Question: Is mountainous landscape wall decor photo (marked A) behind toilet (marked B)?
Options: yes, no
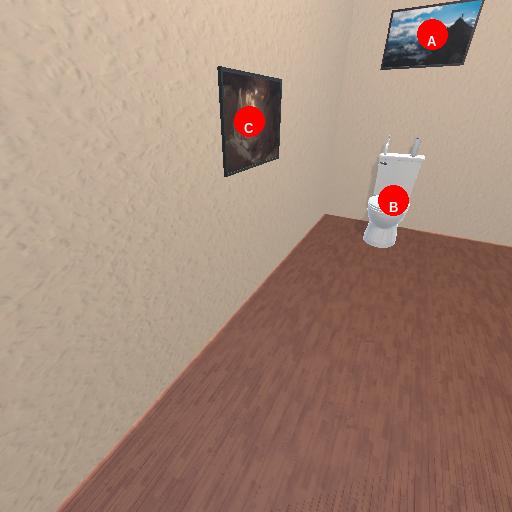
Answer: yes